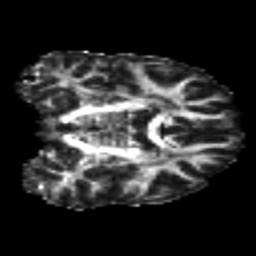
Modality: FA
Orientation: coronal
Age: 26
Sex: male
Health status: healthy
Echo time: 0.074 s